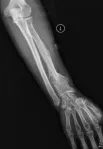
General view and radiographic imaging of the lesion.
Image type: radiology (x_ray)